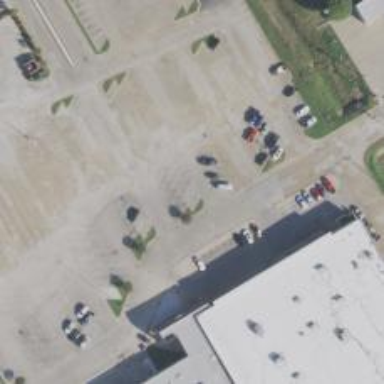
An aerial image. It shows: Parking space is available.